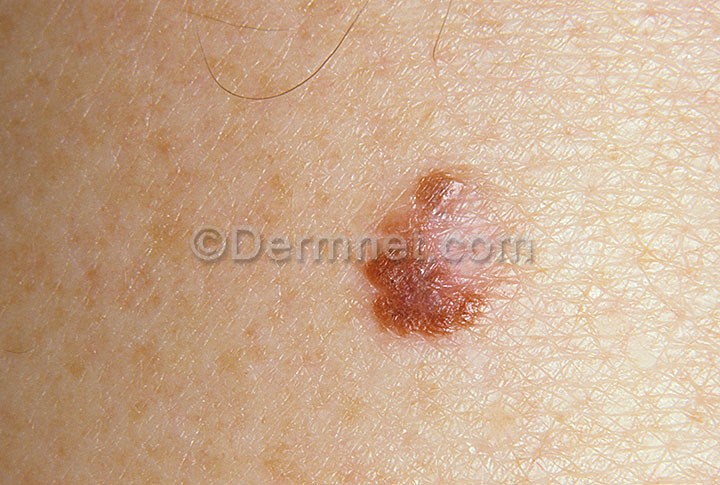
Disease: Melanoma Skin Cancer Nevi and Moles